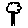
Label: tree